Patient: sex M, age 29
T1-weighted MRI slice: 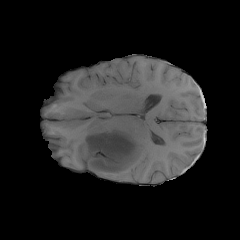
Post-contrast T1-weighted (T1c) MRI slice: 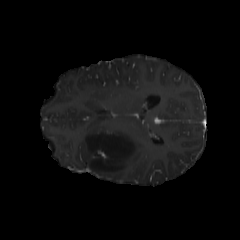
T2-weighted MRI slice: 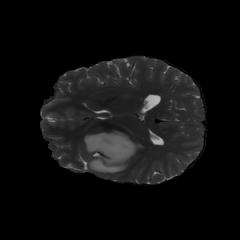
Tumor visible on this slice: yes
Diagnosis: Astrocytoma, IDH-mutant
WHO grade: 4